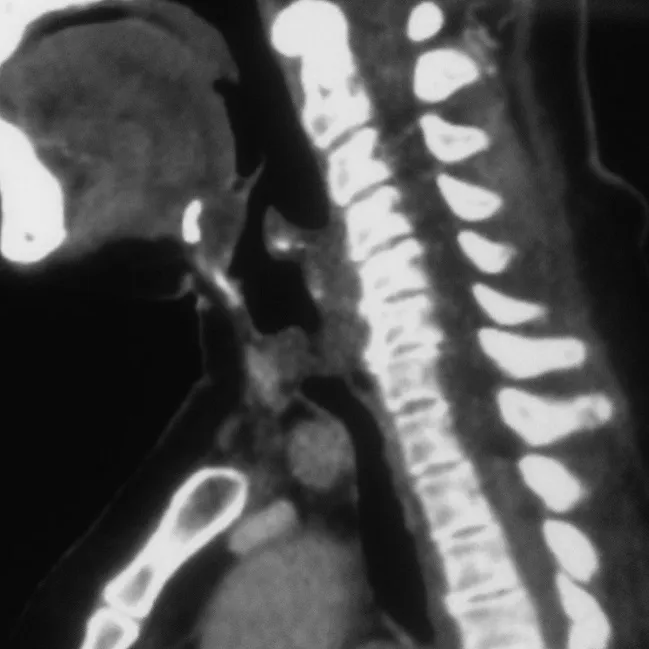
Sagittal reformatted CT images of neck show longitudinal extent of tumor located at upper end of trachea.
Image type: radiology (ct)